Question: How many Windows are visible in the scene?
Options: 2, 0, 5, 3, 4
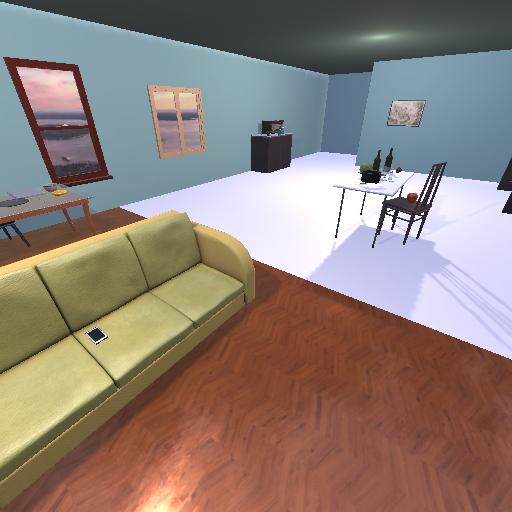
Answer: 2